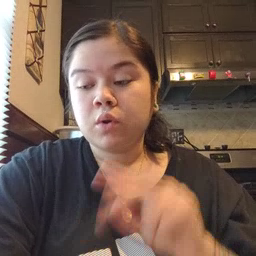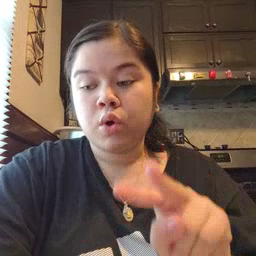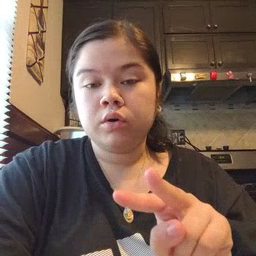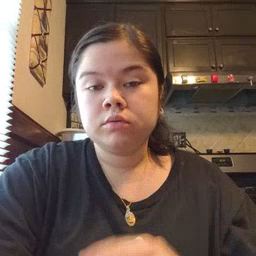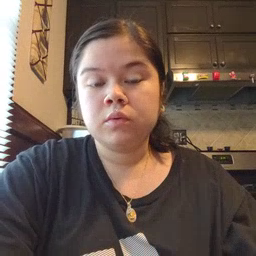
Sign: look